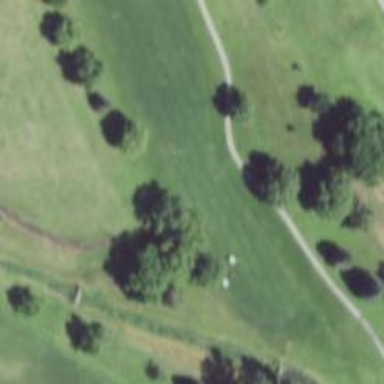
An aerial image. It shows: Golf hole.